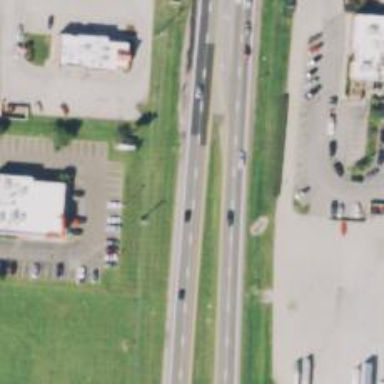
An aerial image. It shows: Trunk highway.